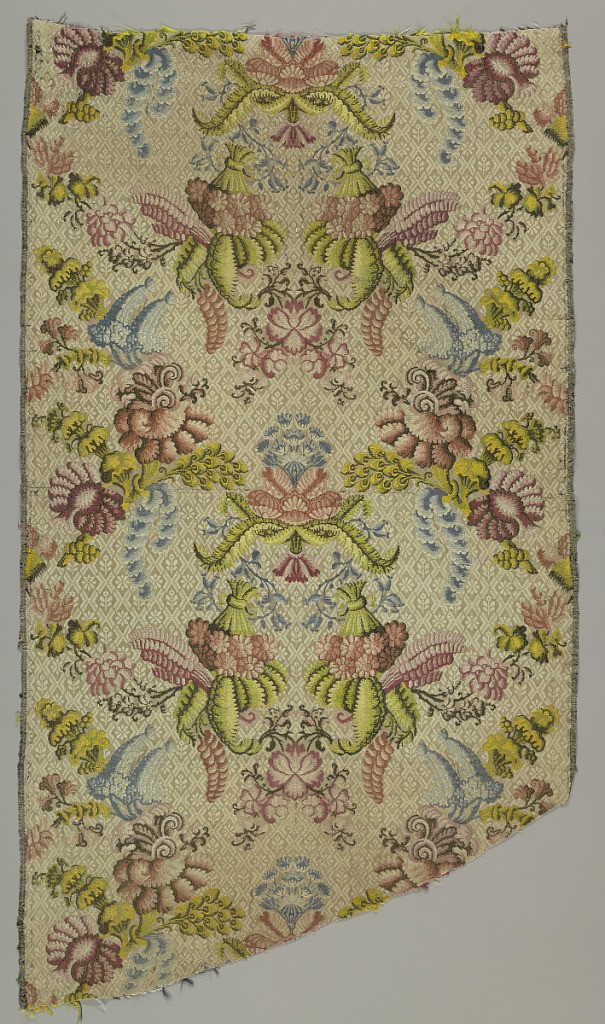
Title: Textile
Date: early 18th century
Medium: silk Technique: compound weave with supplementary weft patterning (brocaded)
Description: Length of cream colored silk with floral diaper patterned ground, brocaded in large allover symmetrical pattern in polychrome silk. Both selvages present.